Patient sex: M
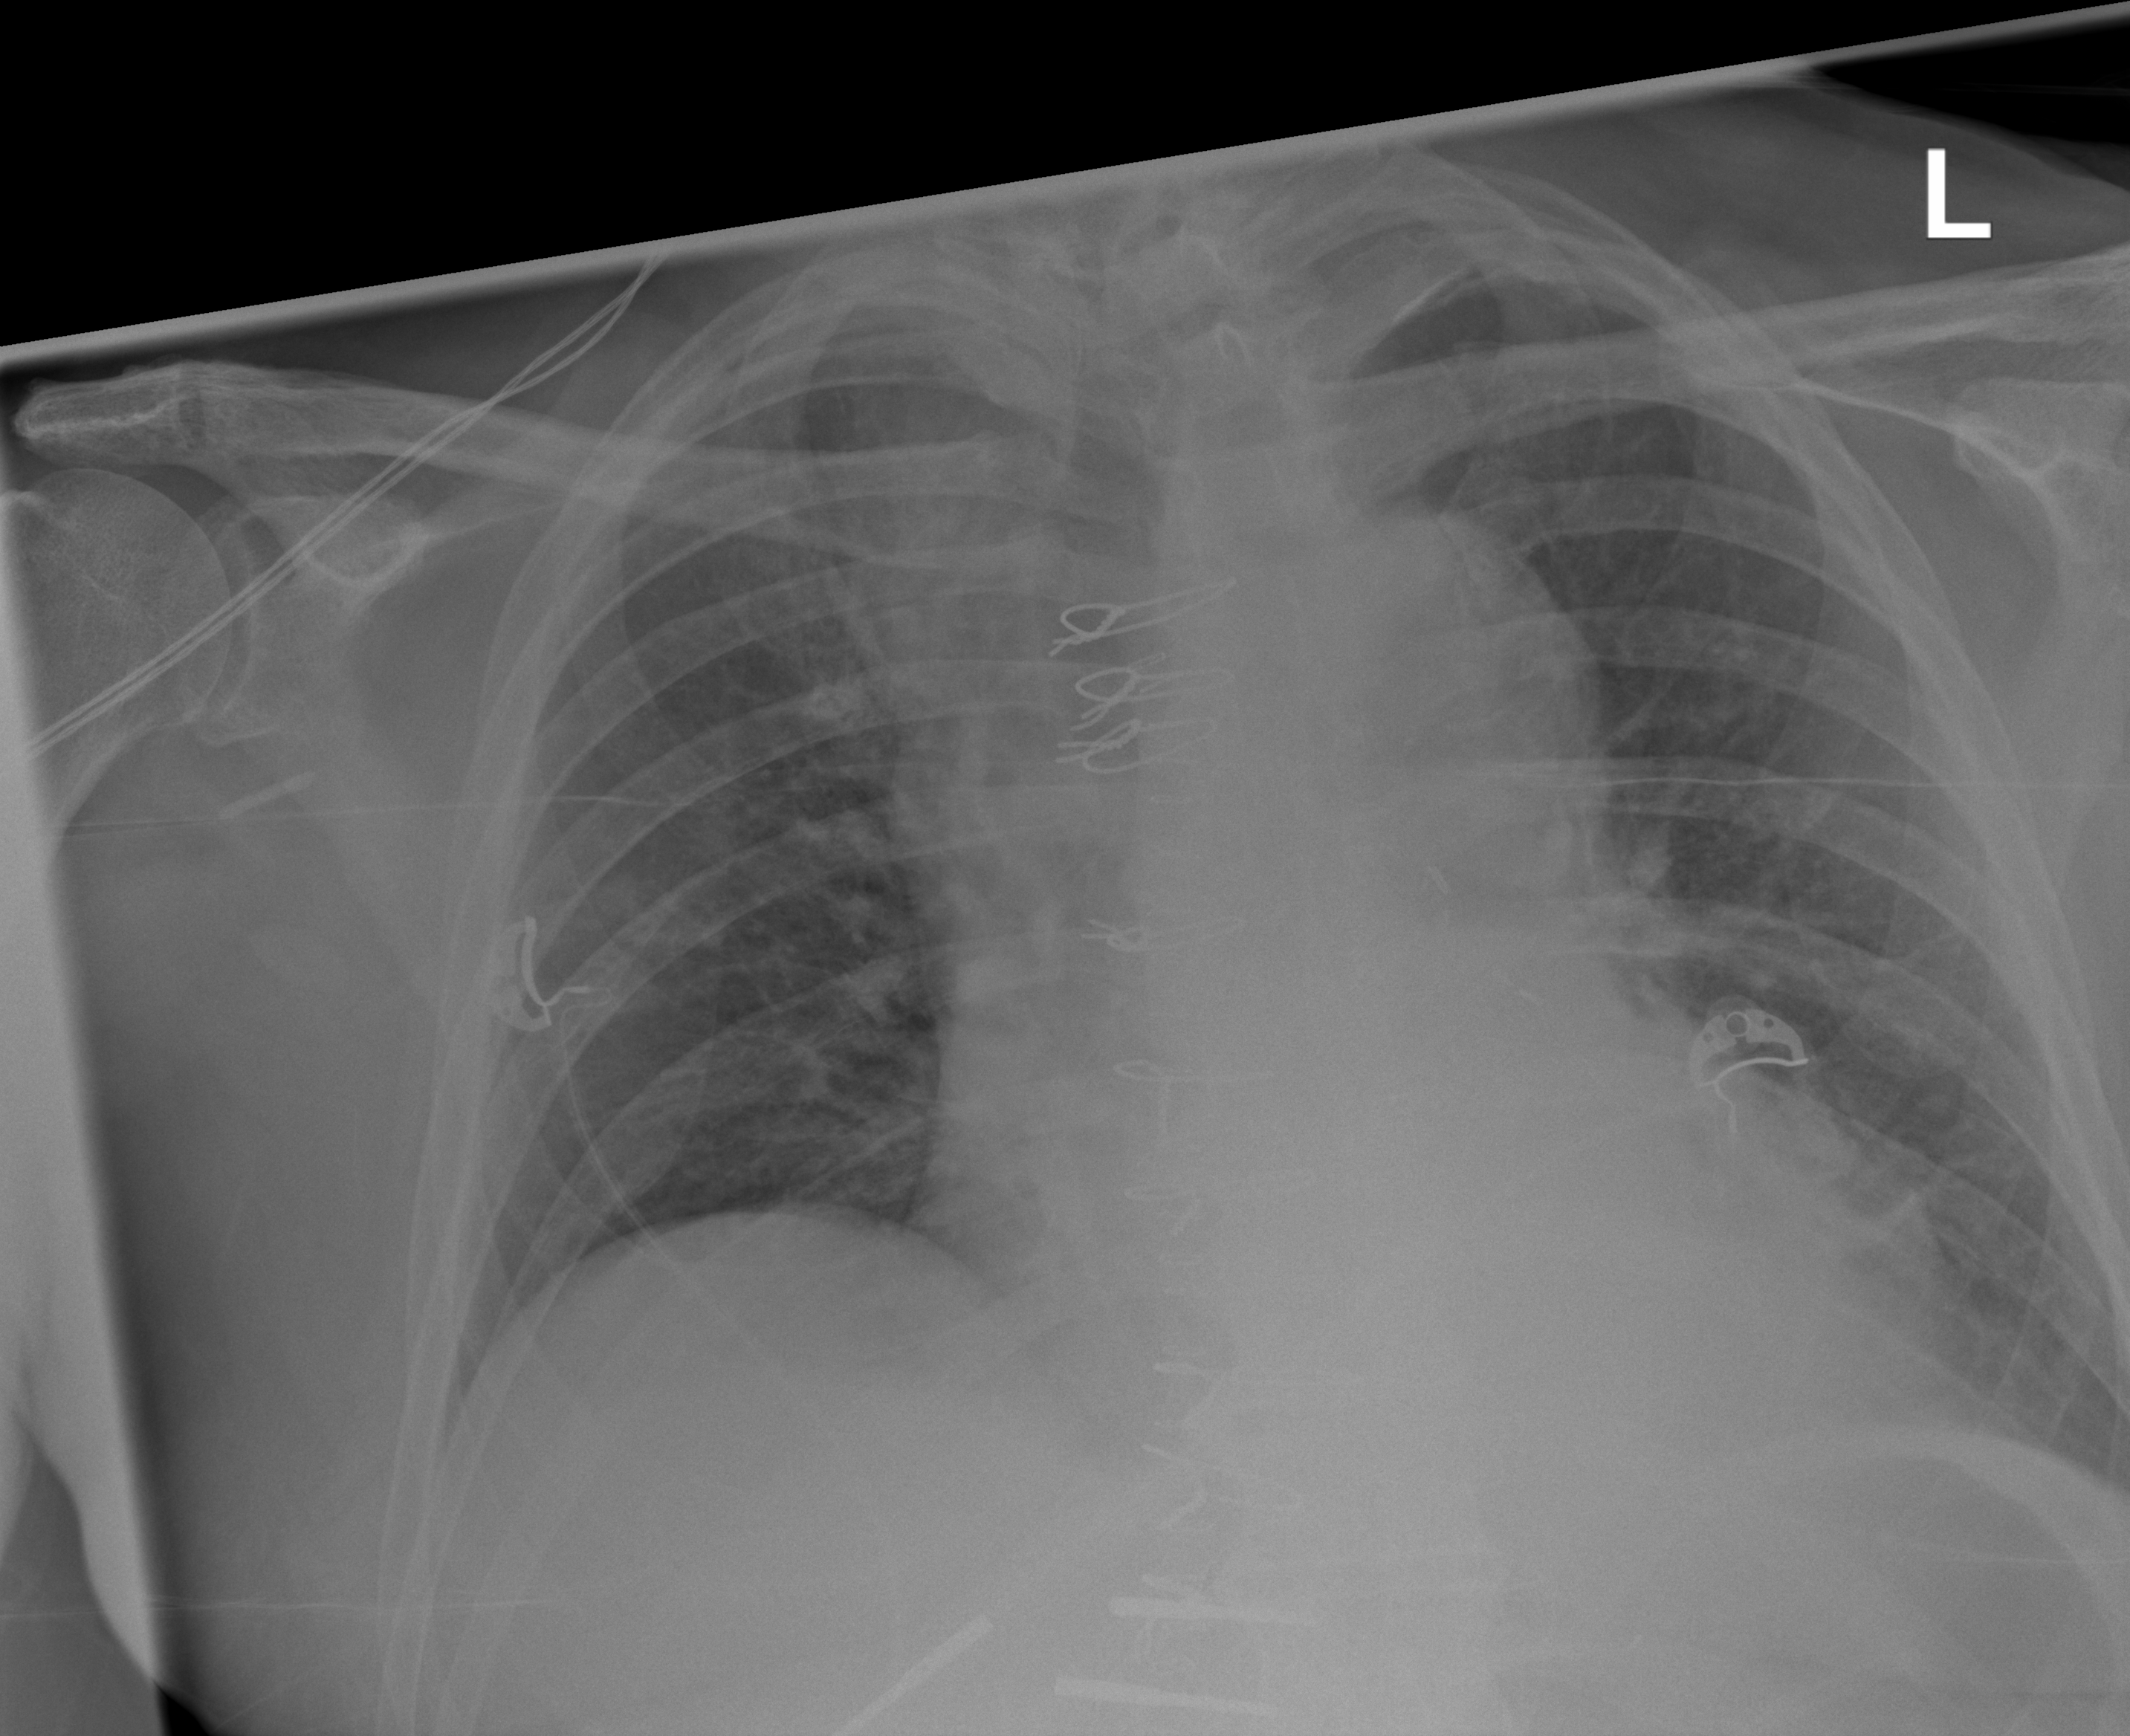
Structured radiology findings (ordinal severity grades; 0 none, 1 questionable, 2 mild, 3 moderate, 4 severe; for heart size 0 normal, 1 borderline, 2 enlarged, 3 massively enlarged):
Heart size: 2
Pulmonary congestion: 0
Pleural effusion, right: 0
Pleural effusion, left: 0
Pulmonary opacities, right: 0
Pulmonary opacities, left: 0
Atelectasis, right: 2
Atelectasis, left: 2